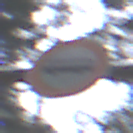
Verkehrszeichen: VerbotKraftomnibusse
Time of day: Midday
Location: Outdoor (Nature)
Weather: Overcast
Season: NotSpecified
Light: Natural